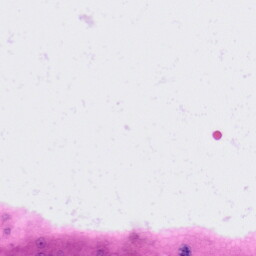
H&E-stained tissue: Colon